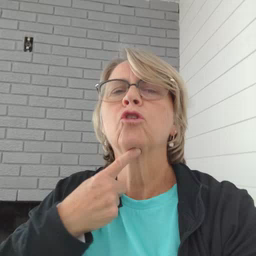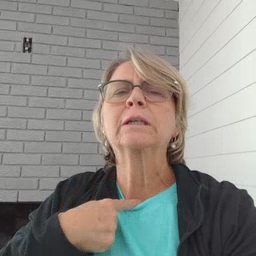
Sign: thirsty